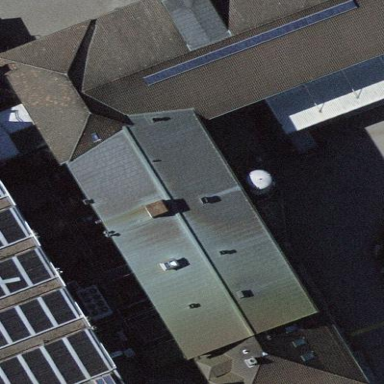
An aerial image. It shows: Industrial building.